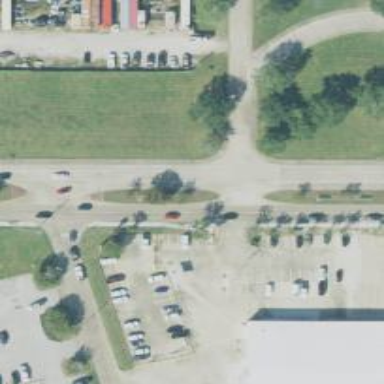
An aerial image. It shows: Asphalt road with secondary link designation.